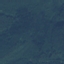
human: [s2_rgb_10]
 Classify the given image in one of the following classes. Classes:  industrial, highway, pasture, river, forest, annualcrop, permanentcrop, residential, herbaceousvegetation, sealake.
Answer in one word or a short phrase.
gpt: Forest